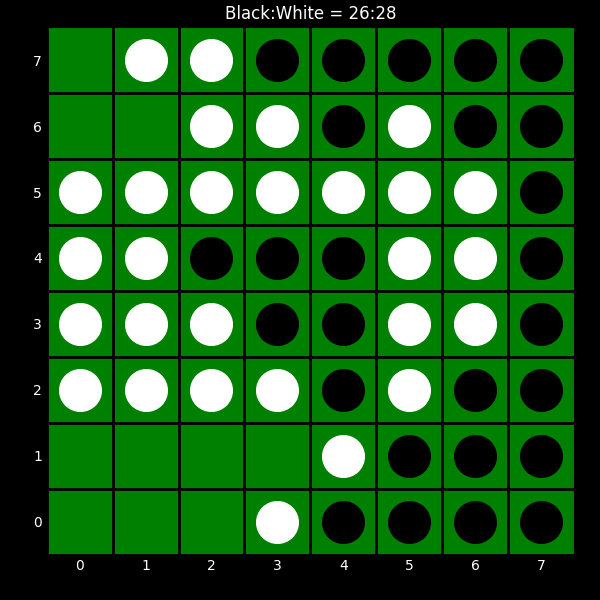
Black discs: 26
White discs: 28